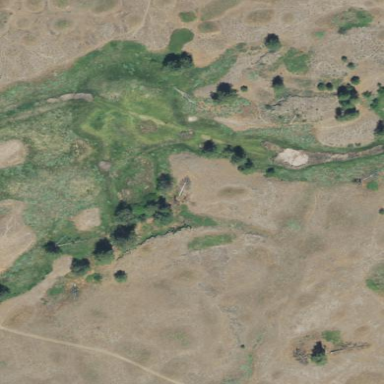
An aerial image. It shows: Wetland area.